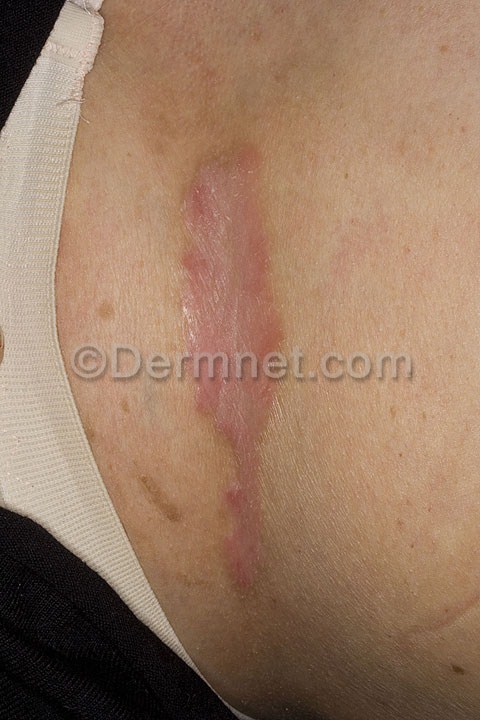
Disease: Psoriasis pictures Lichen Planus and related diseases